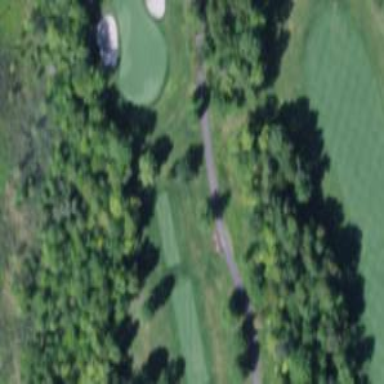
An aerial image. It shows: Path for both roads and golfers.